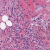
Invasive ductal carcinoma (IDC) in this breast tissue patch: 1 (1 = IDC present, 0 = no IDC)